Interaction volume radius: 5 \u00c5
Interaction volume height: 10 \u00c5
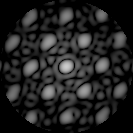
Disorder parameter: 0.2162